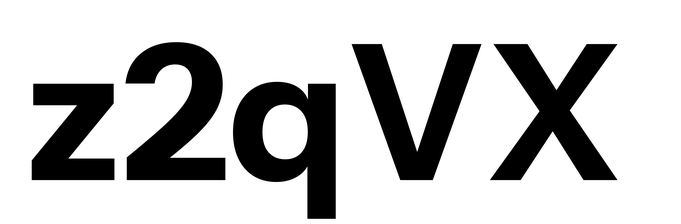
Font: InstrumentSans_Bold